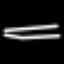
Label: line